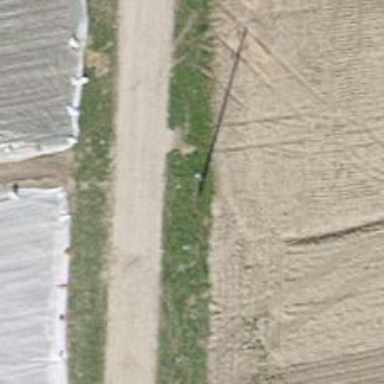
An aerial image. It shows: Power pole.